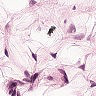
Metastatic tissue present: no